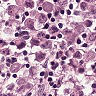
Metastatic tissue present: yes